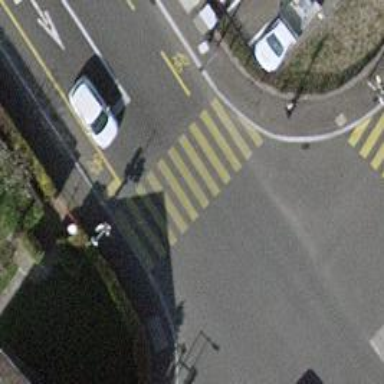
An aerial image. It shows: Zebra crossing controlled by traffic signals with zebra markings.